Field crop: maize
Growth stage: 2
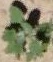
Species: chenopodium